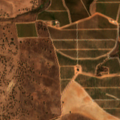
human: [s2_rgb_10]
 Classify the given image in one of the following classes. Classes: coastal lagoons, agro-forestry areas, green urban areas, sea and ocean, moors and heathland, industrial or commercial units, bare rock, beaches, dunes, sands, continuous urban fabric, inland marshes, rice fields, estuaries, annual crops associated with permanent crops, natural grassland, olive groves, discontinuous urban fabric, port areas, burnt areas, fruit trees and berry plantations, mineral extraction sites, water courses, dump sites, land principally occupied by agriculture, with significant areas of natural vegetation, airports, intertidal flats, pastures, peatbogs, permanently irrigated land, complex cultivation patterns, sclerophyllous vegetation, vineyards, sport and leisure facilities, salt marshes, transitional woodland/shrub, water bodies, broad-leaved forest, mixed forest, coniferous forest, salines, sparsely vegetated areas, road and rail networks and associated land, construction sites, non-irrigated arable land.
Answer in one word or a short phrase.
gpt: non-irrigated arable land, vineyards, fruit trees and berry plantations, agro-forestry areas, water bodies